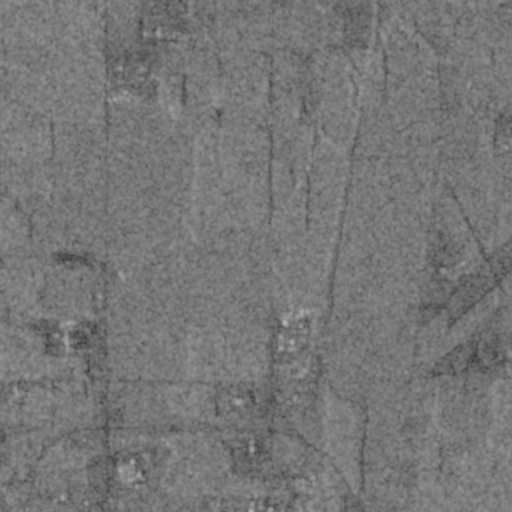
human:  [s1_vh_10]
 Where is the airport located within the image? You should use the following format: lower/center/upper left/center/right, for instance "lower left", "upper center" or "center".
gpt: The airport is located in the right of the image.
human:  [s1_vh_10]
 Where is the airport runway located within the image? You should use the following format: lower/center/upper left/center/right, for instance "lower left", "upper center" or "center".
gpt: The airport runway is located in the center right of the image.
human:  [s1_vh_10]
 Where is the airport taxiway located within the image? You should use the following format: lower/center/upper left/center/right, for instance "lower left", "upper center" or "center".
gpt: The airport taxiway is located in the center right of the image.
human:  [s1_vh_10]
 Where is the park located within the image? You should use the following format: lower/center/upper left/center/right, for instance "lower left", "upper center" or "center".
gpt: The park is located in the lower right of the image.
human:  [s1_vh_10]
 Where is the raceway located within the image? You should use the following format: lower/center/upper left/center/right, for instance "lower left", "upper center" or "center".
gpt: The raceway is located in the upper left of the image.
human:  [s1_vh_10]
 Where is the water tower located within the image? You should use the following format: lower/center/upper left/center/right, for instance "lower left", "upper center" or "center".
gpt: The water tower is located in the upper center of the image.
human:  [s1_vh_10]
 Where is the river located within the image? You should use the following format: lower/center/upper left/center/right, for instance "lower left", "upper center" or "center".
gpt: The river is located in the right of the image.
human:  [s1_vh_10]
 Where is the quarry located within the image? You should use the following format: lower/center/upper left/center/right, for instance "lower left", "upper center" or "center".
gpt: There is no quarry in the image.

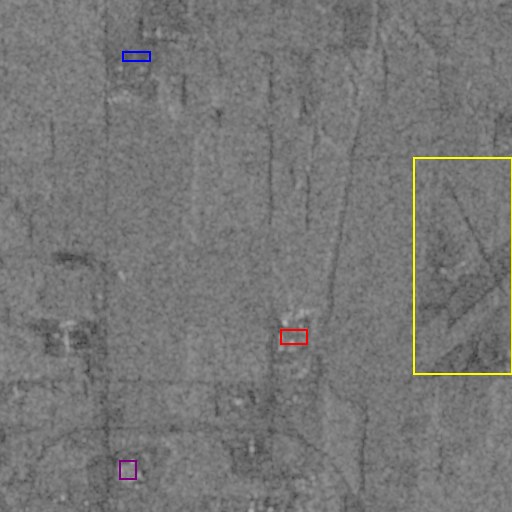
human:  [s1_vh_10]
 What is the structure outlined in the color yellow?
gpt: The structure outlined in yellow is an airport.
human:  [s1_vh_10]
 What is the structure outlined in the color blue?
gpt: The structure outlined in blue is a parking lot.
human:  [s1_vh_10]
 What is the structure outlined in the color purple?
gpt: The structure outlined in purple is a building.
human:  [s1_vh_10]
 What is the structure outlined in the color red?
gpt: The structure outlined in red is a building.
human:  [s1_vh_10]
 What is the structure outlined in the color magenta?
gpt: There is no magenta outline.